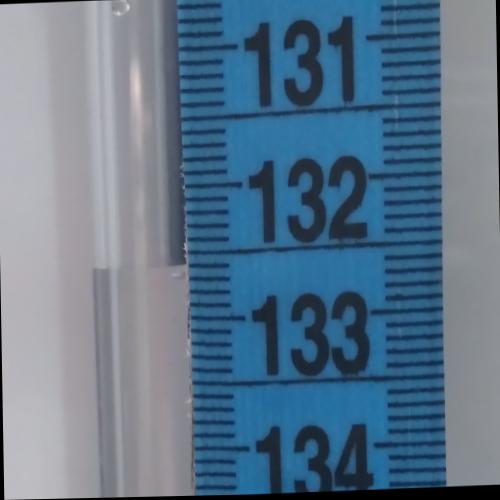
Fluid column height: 132.6 cm